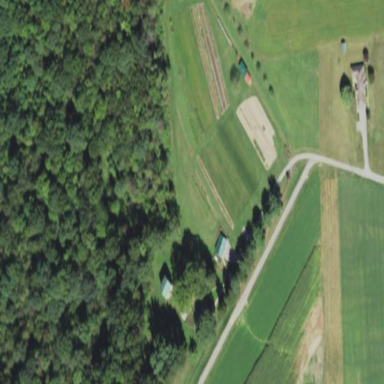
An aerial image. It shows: Plant nursery area.